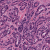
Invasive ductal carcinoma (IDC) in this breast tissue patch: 1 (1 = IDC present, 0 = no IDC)